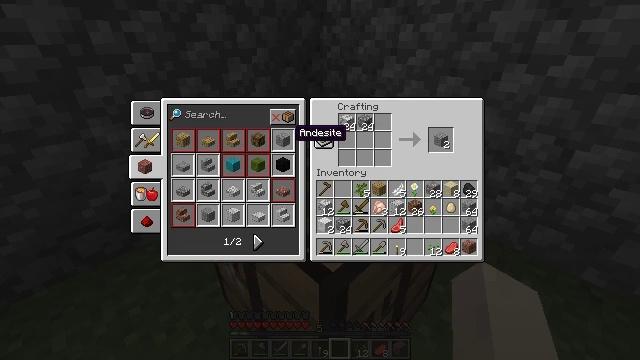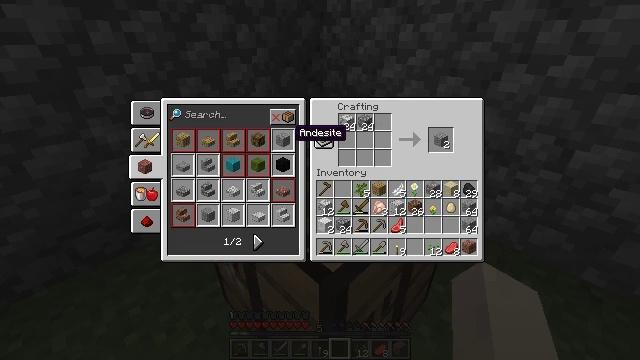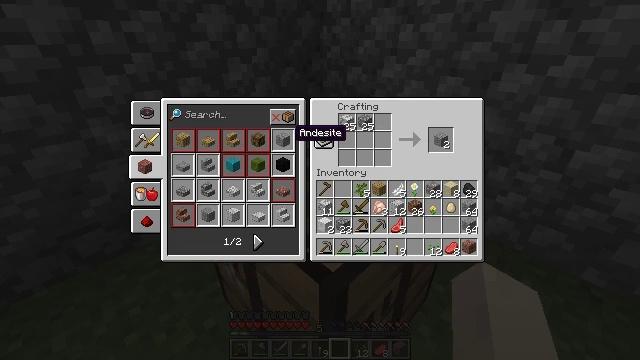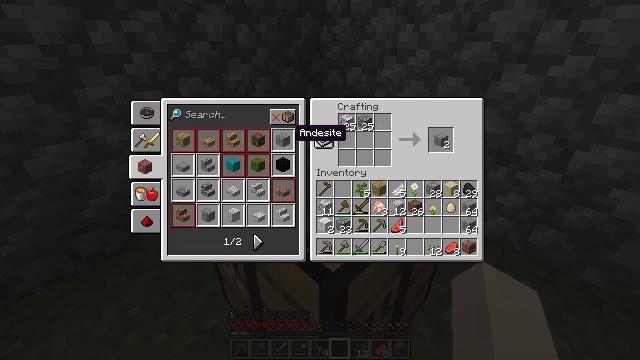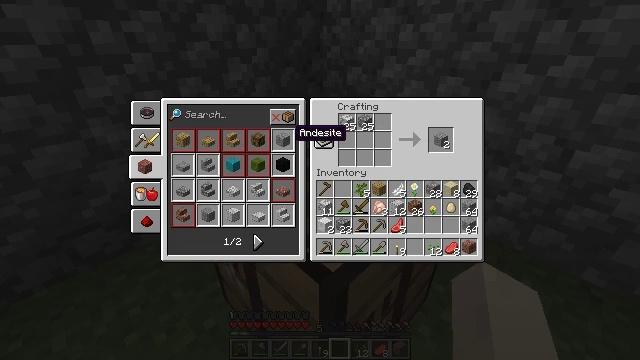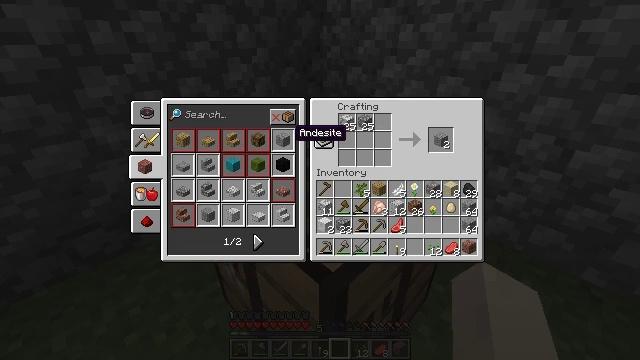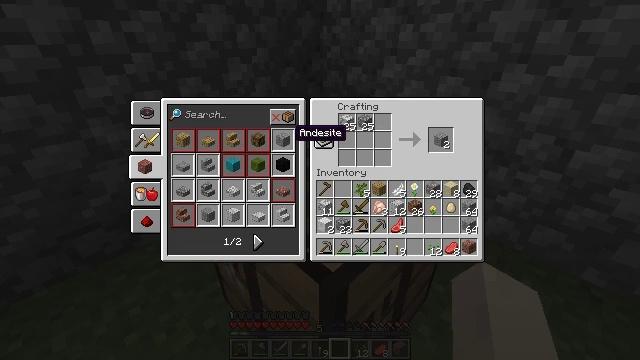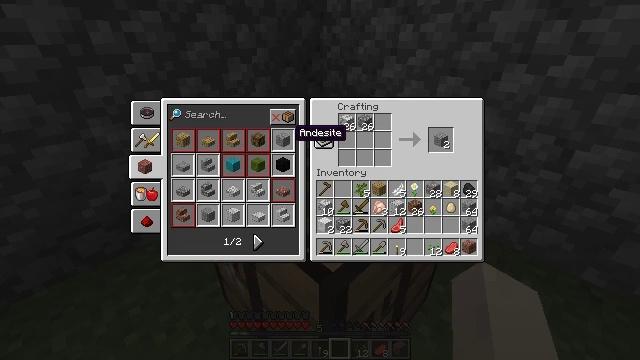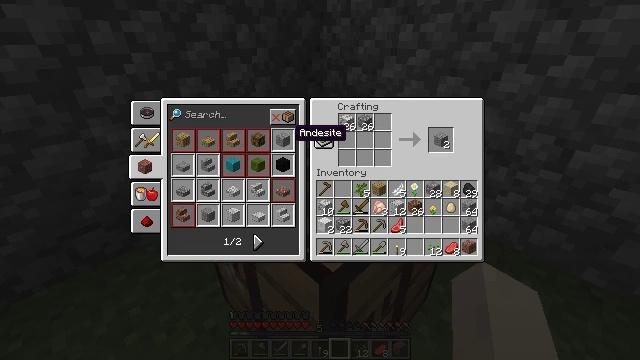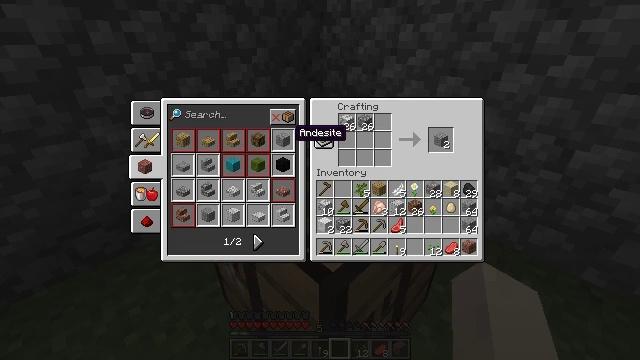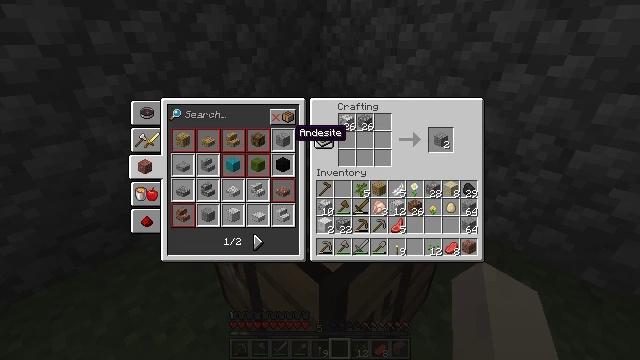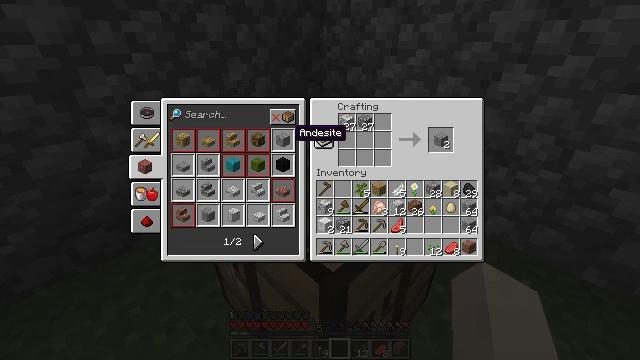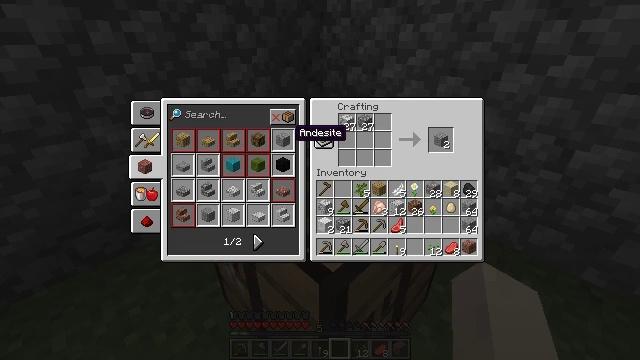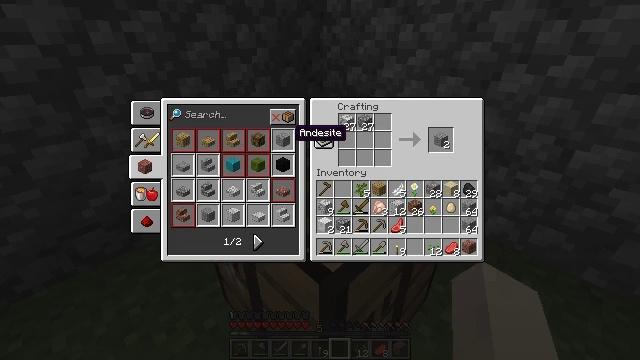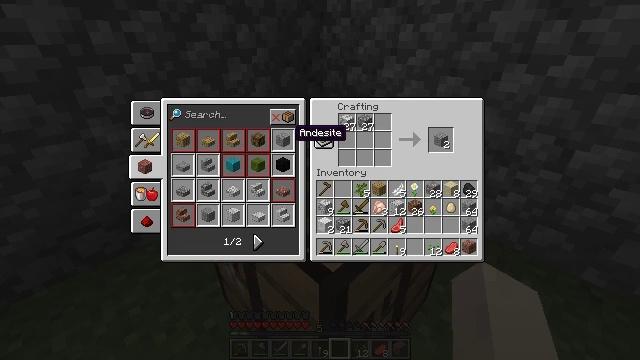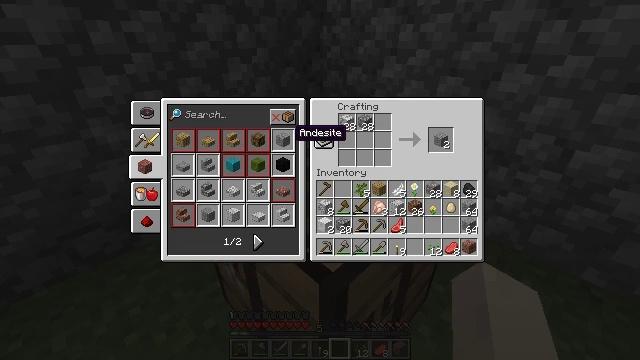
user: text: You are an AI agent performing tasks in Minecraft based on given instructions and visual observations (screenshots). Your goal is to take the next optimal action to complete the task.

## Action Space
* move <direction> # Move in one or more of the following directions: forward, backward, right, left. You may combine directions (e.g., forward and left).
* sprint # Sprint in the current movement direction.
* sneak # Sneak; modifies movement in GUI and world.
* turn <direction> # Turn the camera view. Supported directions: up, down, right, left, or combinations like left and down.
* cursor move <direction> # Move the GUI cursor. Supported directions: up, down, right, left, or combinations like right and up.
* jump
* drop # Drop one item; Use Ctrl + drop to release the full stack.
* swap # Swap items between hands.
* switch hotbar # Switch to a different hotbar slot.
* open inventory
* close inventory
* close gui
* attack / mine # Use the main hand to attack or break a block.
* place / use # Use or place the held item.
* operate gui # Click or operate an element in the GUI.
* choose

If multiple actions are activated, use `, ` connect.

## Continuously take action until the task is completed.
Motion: motion action
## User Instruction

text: Use the crafting grid to make andesite.
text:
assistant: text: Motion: operate gui
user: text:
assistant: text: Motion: operate gui
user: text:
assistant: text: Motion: operate gui
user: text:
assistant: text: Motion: no_op
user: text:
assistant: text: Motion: operate gui
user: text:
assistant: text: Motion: operate gui
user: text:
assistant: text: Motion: operate gui
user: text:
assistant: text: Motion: no_op
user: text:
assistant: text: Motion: operate gui
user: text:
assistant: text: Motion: operate gui
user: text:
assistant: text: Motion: operate gui
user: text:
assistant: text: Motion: no_op
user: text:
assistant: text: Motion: no_op
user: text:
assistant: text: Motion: operate gui
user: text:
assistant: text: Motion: operate gui
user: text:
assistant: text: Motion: operate gui
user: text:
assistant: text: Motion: no_op
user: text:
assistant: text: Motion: operate gui
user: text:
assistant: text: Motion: operate gui
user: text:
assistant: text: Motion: no_op
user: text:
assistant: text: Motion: no_op
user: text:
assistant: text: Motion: operate gui
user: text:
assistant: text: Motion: operate gui
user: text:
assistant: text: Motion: operate gui
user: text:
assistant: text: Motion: no_op
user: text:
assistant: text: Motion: operate gui
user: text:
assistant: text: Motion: operate gui
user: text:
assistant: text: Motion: operate gui
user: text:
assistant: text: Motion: no_op
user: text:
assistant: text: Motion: operate gui